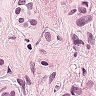
Metastatic tissue present: yes